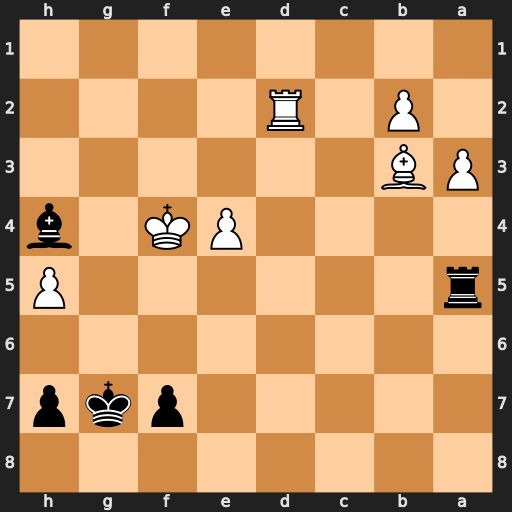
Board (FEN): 8/5pkp/8/r6P/4PK1b/PB6/1P1R4/8
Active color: b
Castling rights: -
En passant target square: -
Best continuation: Bg5+ Kf3 Bxd2